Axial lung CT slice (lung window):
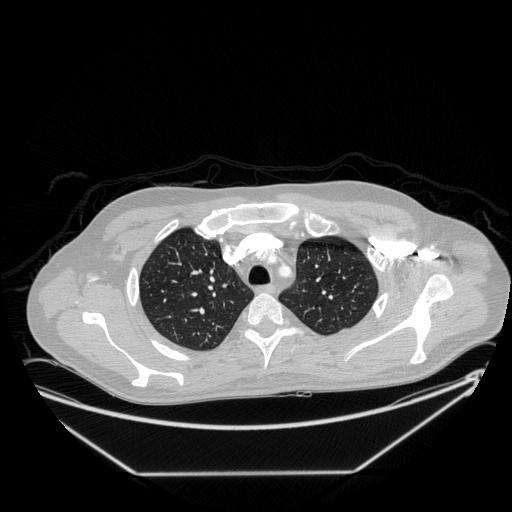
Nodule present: no